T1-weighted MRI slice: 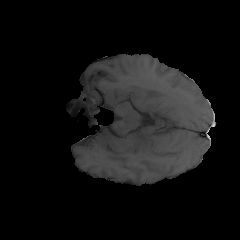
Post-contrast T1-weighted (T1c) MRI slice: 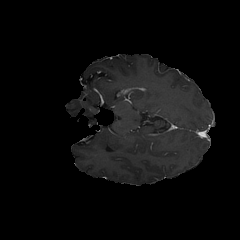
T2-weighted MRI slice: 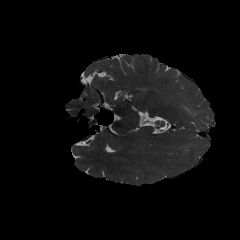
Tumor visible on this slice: no